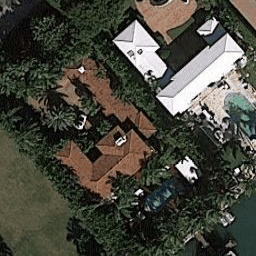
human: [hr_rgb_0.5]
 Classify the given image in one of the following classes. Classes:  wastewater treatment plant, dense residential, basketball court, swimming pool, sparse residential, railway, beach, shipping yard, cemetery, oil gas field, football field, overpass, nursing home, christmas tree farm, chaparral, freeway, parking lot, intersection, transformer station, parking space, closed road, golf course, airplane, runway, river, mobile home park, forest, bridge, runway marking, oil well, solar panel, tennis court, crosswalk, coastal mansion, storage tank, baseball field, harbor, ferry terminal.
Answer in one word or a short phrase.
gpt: coastal mansion